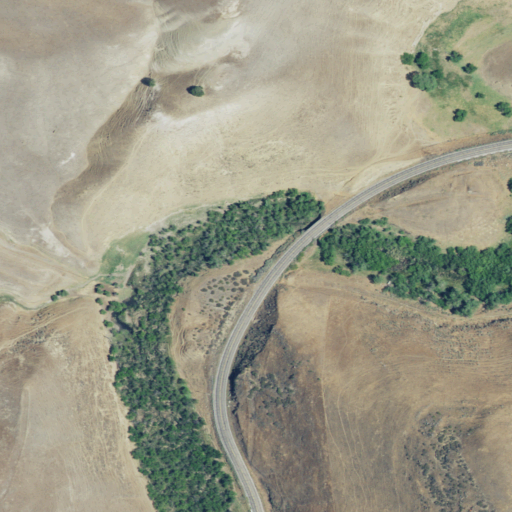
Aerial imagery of valley in California named Corral Hollow containing grassland, shrub, herbaceous wetlands, open development, low intensity development, and mixed forest